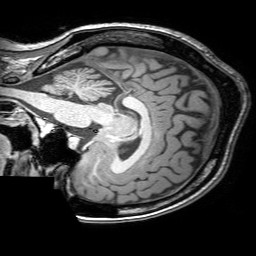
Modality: T1w
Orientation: sagittal
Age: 31
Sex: female
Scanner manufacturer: philips
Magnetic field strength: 3 T